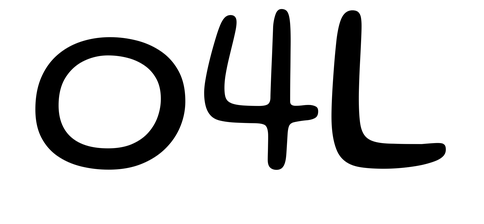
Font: Gluten_Light